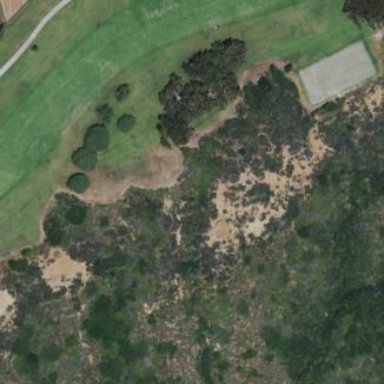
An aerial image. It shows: Golf fairway surrounded by grass.